Field crop: maize
Growth stage: 2
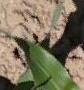
Species: maize